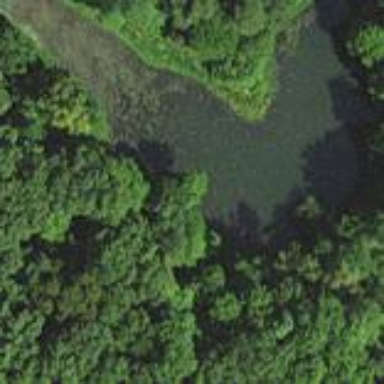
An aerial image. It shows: Pond surrounded by natural water.